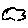
Label: cloud